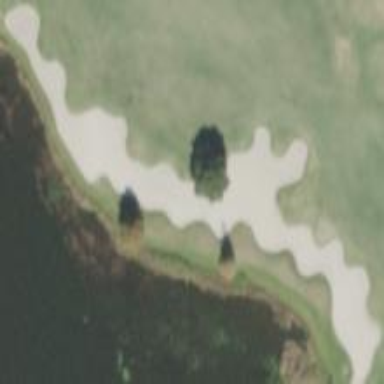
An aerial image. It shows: Sand bunker on golf course.